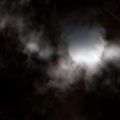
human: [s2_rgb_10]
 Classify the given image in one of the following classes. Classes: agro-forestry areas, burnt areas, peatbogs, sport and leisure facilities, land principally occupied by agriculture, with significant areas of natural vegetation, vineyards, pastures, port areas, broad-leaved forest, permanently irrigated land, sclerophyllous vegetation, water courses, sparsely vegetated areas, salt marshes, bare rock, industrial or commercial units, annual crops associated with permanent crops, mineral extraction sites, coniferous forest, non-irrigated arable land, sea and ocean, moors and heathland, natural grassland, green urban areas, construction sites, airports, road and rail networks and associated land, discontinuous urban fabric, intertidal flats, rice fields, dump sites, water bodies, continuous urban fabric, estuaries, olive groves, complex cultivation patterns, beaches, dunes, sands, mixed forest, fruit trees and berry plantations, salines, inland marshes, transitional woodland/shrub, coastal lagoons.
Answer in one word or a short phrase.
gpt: moors and heathland, peatbogs